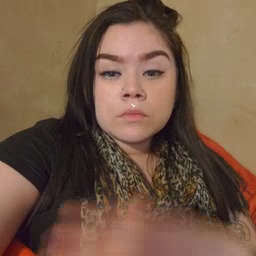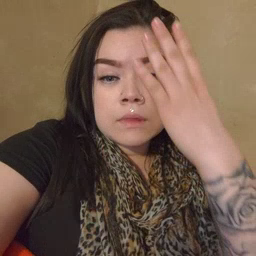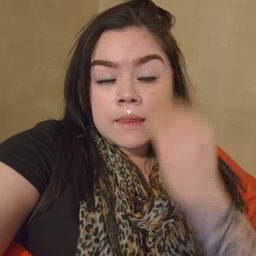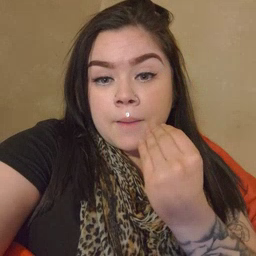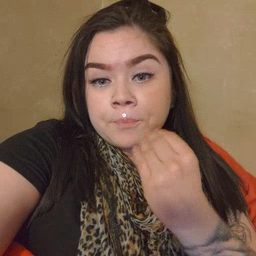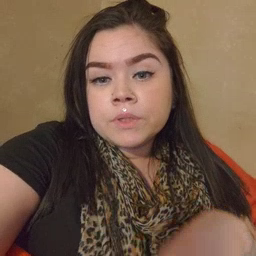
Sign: nap